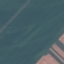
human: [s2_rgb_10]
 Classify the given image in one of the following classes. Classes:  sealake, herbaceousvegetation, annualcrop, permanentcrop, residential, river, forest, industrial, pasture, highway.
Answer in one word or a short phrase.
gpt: AnnualCrop